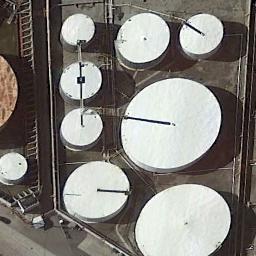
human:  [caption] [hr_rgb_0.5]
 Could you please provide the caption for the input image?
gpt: There is a green pool beside the storage tanks .

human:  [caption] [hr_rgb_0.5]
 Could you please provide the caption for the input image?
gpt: There are many storage tanks of different sizes .

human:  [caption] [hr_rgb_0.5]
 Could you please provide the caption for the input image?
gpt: There are big and small white storage tanks on the bare land .

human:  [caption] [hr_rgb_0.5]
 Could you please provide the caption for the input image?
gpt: There are many differently sized storage tanks in the factory .

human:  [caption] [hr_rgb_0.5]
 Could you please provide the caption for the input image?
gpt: There are some white storage tanks of different sizes .